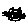
Label: cat